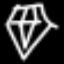
Label: diamond